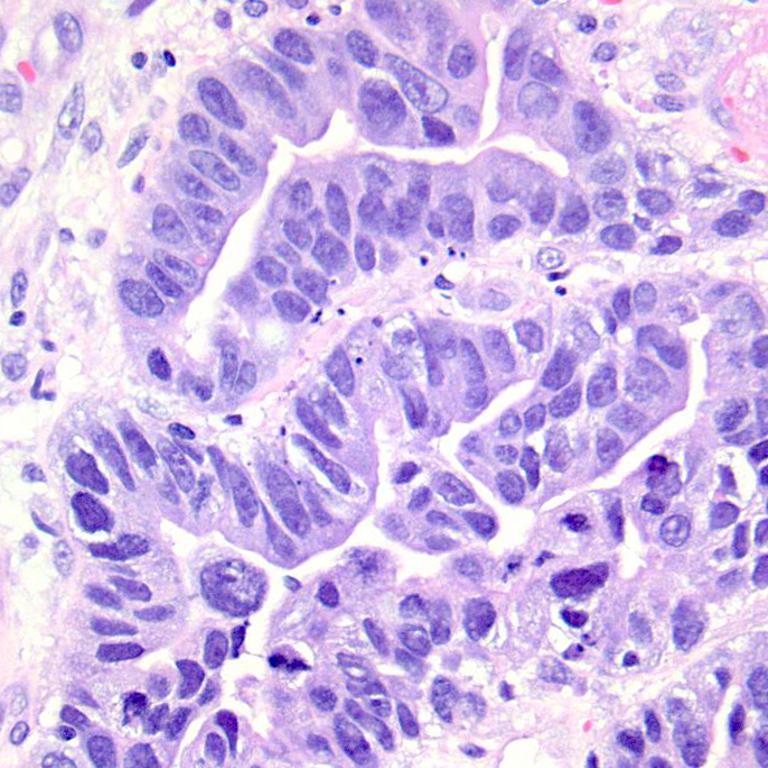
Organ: colon
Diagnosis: adenocarcinomas